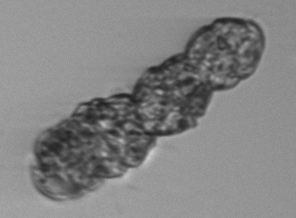
Label: Margalefidinium